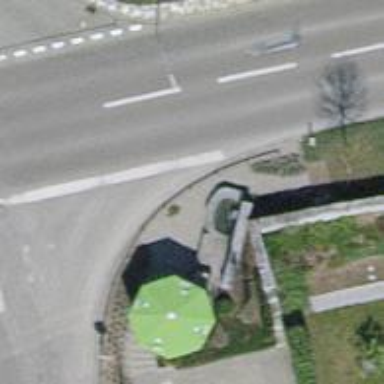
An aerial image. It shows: Fountain.